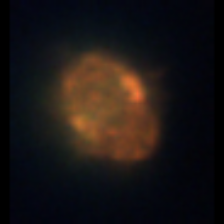
Taxon: Ciliates
Group: Other